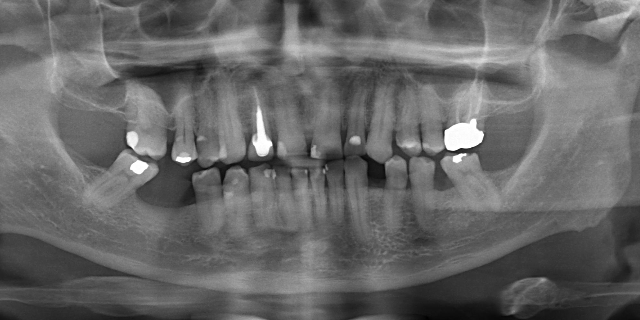
adult